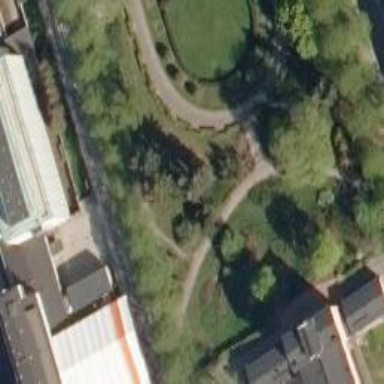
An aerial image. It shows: Path.